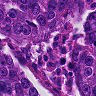
Metastatic tissue present: yes